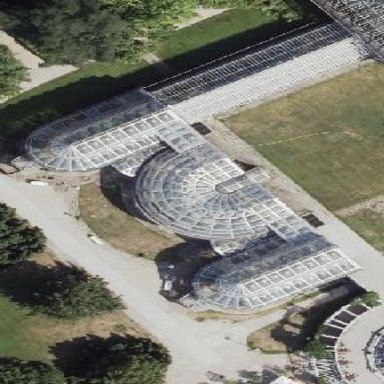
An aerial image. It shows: Greenhouse.